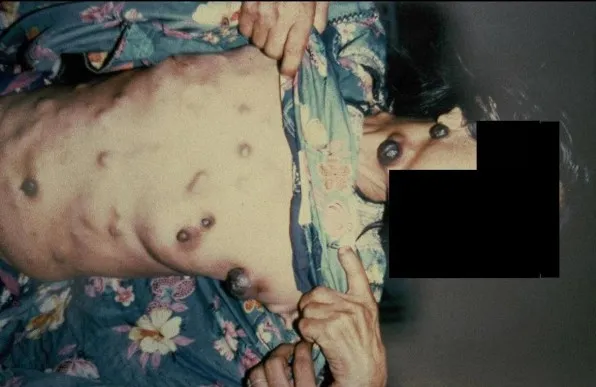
Patient with metastatic melanoma presented with multiple areas of branding over the skin.
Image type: medical_photograph (other_medical_photograph)